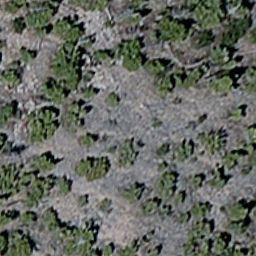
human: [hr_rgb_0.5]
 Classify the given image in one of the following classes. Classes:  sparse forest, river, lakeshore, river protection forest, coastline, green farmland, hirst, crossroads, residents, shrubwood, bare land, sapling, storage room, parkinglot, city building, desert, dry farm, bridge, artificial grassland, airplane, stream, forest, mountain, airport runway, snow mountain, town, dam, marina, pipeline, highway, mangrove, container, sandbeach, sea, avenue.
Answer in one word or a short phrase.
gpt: sparse forest